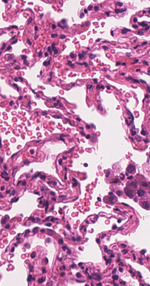
Tumor epithelial tissue: no
Tumor-associated stroma tissue: no
Normal tissue: yes